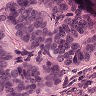
Metastatic tissue present: yes